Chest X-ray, PA view. Patient: 32 years old, sex F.
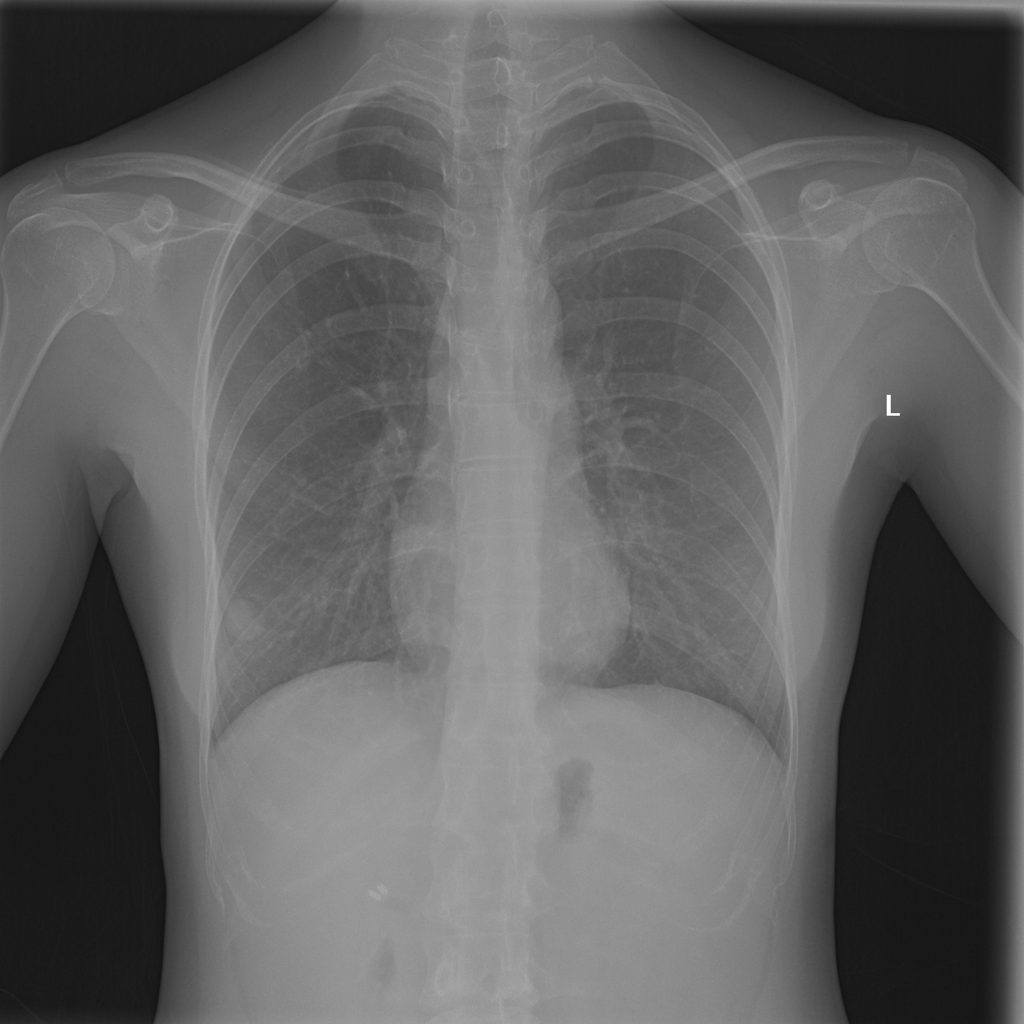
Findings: Nodule